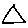
Label: triangle